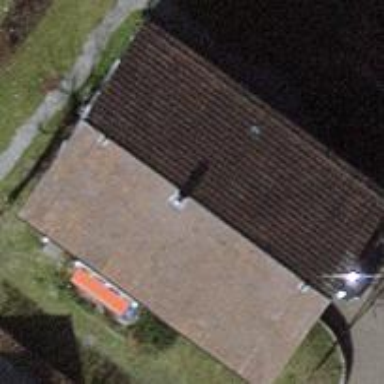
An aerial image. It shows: Building with gabled roof.